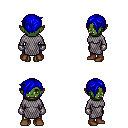
a pixel art fantasy rpg character, female body template, orc, green skin, chain mail, metal pants, blue pixie cut hairstyle, metal gloves, brown shoes, four views (front, back, left, right), 2x2 character sprite sheet, small pixel art, hard edges, no anti-aliasing